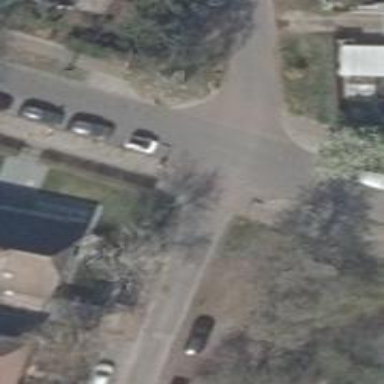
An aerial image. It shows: Asphalt road in residential area.